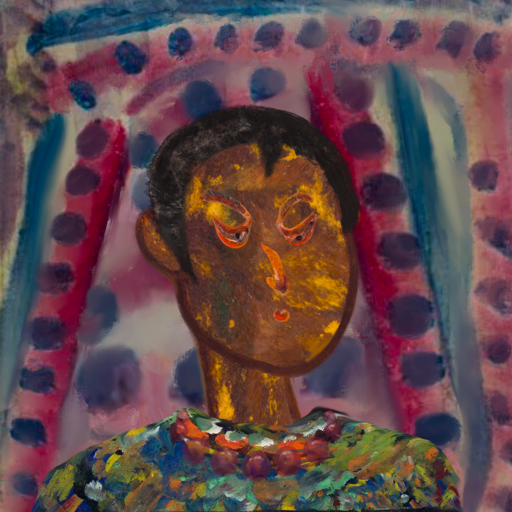
Background: HillGirl, Head And Neck Side: Comrade, Face Side: Hypocrite, Bust: An_Impression, Hair Side: Roy_Bahadur, Head Accessory: Blank, Second Necklace: Blank, Necklace: Irani_2, Baby: Blank